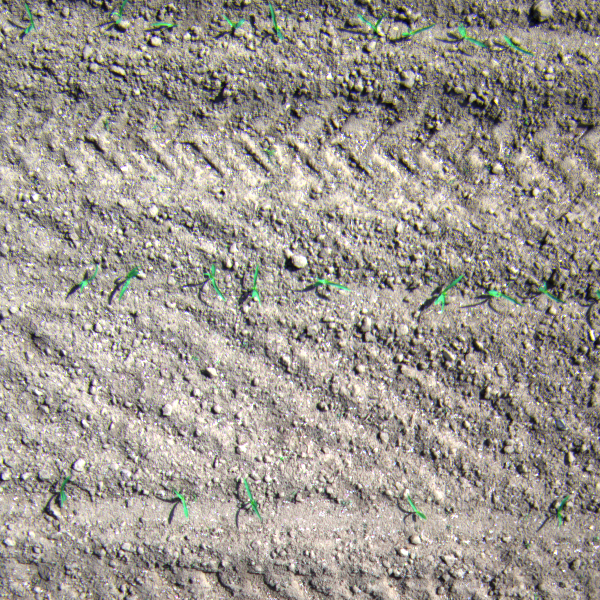
Acquisition date: 2023-05-25
Tile: 0486
Annotated plant instances:
label: maize
label: maize
label: maize
label: maize
label: maize
label: maize
label: maize
label: maize
label: maize
label: maize
label: maize
label: maize
label: maize
label: maize
label: maize
label: maize
label: maize
label: maize
label: maize
label: maize
label: maize
label: maize
label: maize
label: weed_other
label: weed_other
label: weed_other
label: weed_other
label: weed_other
label: weed_other
label: weed_other
label: weed_other
label: weed_other
label: weed_other
label: weed_other
label: weed_other
label: weed_other
label: weed_other
label: weed_other
label: weed_other
label: weed_other
label: weed_other
label: weed_other
label: amaranth
label: weed_other
label: weed_other
label: amaranth
label: amaranth
label: weed_other
label: weed_other
label: weed_other
label: weed_other
label: weed_other
label: weed_other
label: weed_other
label: weed_other
label: weed_other
label: weed_other
label: weed_other
label: weed_other
label: weed_other
label: weed_other
label: weed_other
label: weed_other
label: weed_other
label: weed_other
label: weed_other